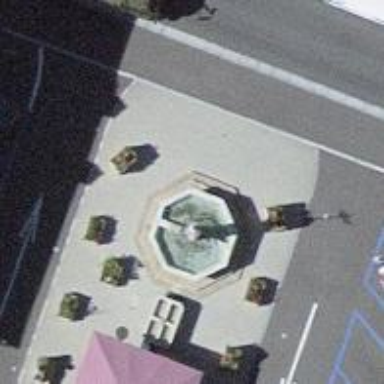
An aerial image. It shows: Beautiful fountain.